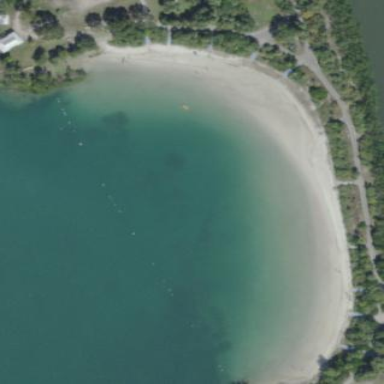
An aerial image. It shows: Sandy beach.